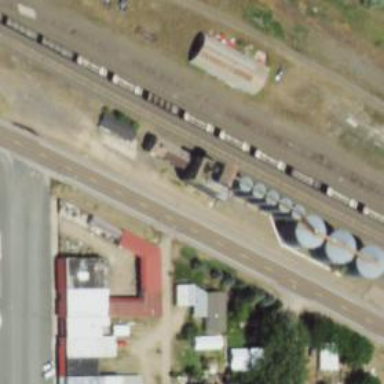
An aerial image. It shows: Silo.